Lunar surface albedo tile
Center latitude: 17.325
Center longitude: -3.58
Resolution (meters per pixel, mean): 197.03
Tile area (km^2): 40683.95
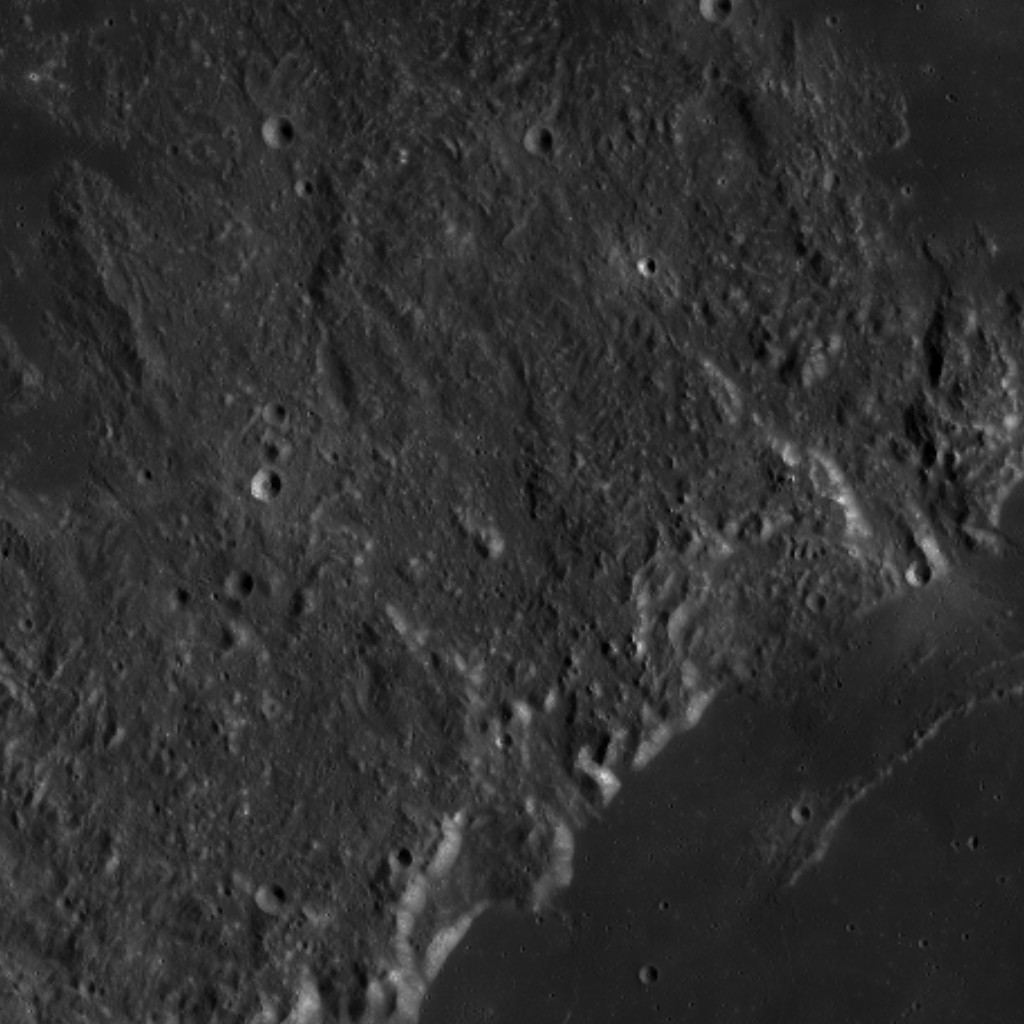